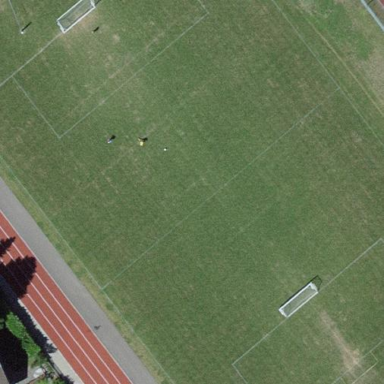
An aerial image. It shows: Grass pitch used for soccer.